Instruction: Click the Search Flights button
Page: home
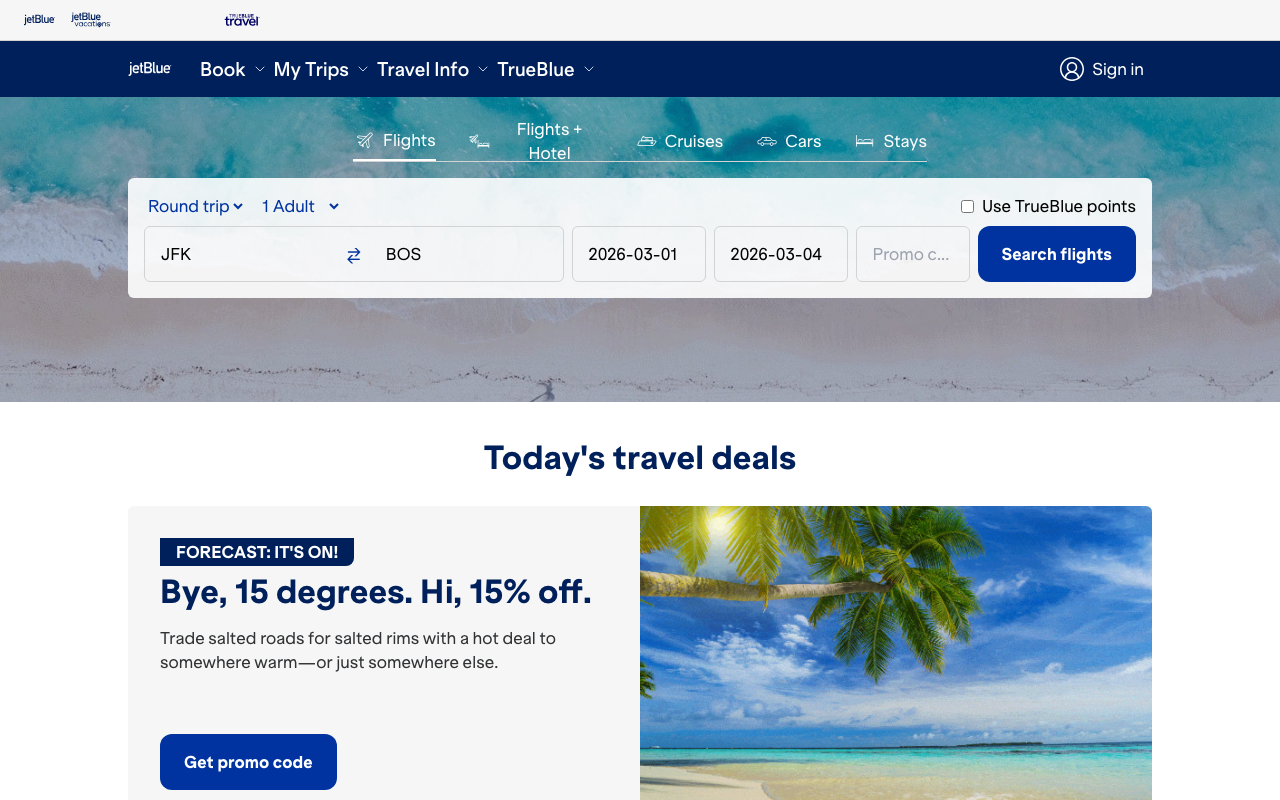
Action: click